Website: crate-barrel
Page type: billing-address
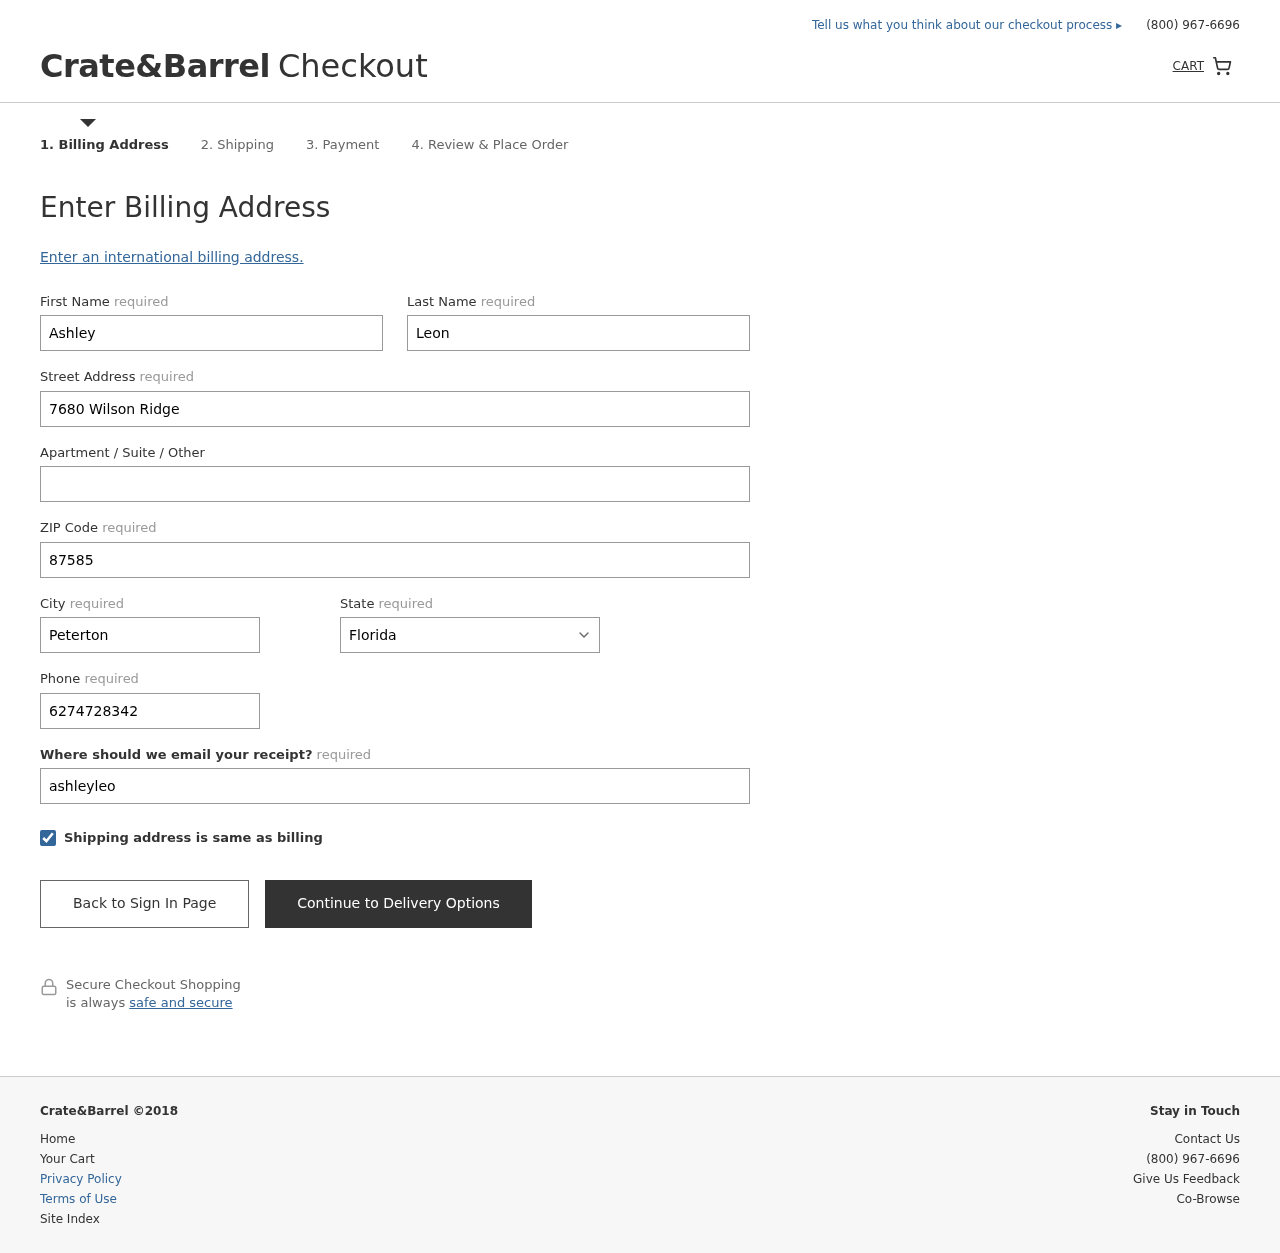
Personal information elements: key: PII_STATE
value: Florida
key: PII_FIRSTNAME
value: Ashley
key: PII_LASTNAME
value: Leon
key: PII_STREET
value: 7680 Wilson Ridge
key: PII_POSTCODE
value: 87585
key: PII_CITY
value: Peterton
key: PII_PHONE
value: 6274728342
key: PII_EMAIL
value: ashleyleon@gmail.com